Question: I have two 'UILabel' views next to each other in an 'UITableViewCell'. The left one has one line, the right one can have multiple lines and uses whatever horizontal space that is left. Both labels have the same distance from the top of the cell. The height of the cell is dictated by the height of the right label. In some cases, I see unwanted additional space above and under the right 'UILabel', and therefore they are not top-aligned. Looking into it more, I found that 'hasAmbiguousLayout' returns 'YES' for both labels.
When I call 'constraintsAffectingLayoutForAxis' in the debugger, I get the following output:
'''
(lldb) po [0x7b769520 constraintsAffectingLayoutForAxis:0]
<__NSArrayM 0x7b6cb340>(
<NSAutoresizingMaskLayoutConstraint:0x7b76abf0 h=--& v=--& 'UIView-Encapsulated-Layout-Left' H:|-(0)-[UITableViewCellContentView:0x7b768fc0] (Names: '|':MyTVCell:0x7b769330'MyTVCell' )>,
<NSLayoutConstraint:0x7b76b010 H:|-(15)-[UILabel:0x7b769520'Number'] (Names: '|':UITableViewCellContentView:0x7b768fc0 )>,
<NSContentSizeLayoutConstraint:0x7b769a90 H:[UILabel:0x7b769520'Number'(131)] Hug:250 CompressionResistance:750>
)
'''
For a second 'UILabel' that is positioned to the right of the first 'UILabel', I get this:
'''
(lldb) po [0x7b769710 constraintsAffectingLayoutForAxis:0]
<__NSArrayM 0x7b6cb9e0>(
<NSContentSizeLayoutConstraint:0x7b769a90 H:[UILabel:0x7b769520'Number'(131)] Hug:250 CompressionResistance:750>,
<NSAutoresizingMaskLayoutConstraint:0x7b76abf0 h=--& v=--& 'UIView-Encapsulated-Layout-Left' H:|-(0)-[UITableViewCellContentView:0x7b768fc0] (Names: '|':MyTVCell:0x7b769330'MyTVCell' )>,
<NSLayoutConstraint:0x7b76b010 H:|-(15)-[UILabel:0x7b769520'Number'] (Names: '|':UITableViewCellContentView:0x7b768fc0 )>,
<NSLayoutConstraint:0x7b76b230 H:[UILabel:0x7b769520'Number']-(15)-[UILabel:0x7b769710'Q12472']>,
<NSLayoutConstraint:0x7b76ab90 'UIView-Encapsulated-Layout-Width' H:[UITableViewCellContentView:0x7b768fc0(320)]>,
<NSLayoutConstraint:0x7b76b310 UILabel:0x7b769710'Q12472'.trailing == UITableViewCellContentView:0x7b768fc0.trailing - 15>
)
'''
Could anyone explain based on the output above why these labels have an ambiguous layout?
The 'NSAutoresizingMaskLayoutConstraint' constraint belongs to the 'contentView' of the cell. Both labels have set 'translatesAutoresizingMaskIntoConstraints' to 'NO'.
Here are the constraints I have for the contentView and the two labels:
'''
2015-02-26 07:35:25.559 contentView constraints: (
"<NSLayoutConstraint:0x7be541e0 V:|-(8)-[UILabel:0x7be537d0] (Names: '|':UITableViewCellContentView:0x7be535a0 )>",
"<NSLayoutConstraint:0x7be54240 H:|-(15)-[UILabel:0x7be537d0] (Names: '|':UITableViewCellContentView:0x7be535a0 )>",
"<NSLayoutConstraint:0x7be54310 V:|-(8)-[UILabel:0x7be53990] (Names: '|':UITableViewCellContentView:0x7be535a0 )>",
"<NSLayoutConstraint:0x7be54340 H:[UILabel:0x7be537d0]-(15)-[UILabel:0x7be53990]>",
"<NSLayoutConstraint:0x7be54370 UILabel:0x7be53990.trailing == UITableViewCellContentView:0x7be535a0.trailing - 15>",
"<NSLayoutConstraint:0x7be543c0 UILabel:0x7be53990.bottom == UITableViewCellContentView:0x7be535a0.bottom - 8>",
"<NSContentSizeLayoutConstraint:0x7be53cd0 H:[UILabel:0x7be537d0(109)] Hug:250 CompressionResistance:750>",
"<NSContentSizeLayoutConstraint:0x7be53d10 V:[UILabel:0x7be537d0(21)] Hug:250 CompressionResistance:750>",
"<NSContentSizeLayoutConstraint:0x7be53eb0 H:[UILabel:0x7be53990(20)] Hug:250 CompressionResistance:750>",
"<NSContentSizeLayoutConstraint:0x7be53f10 V:[UILabel:0x7be53990(20)] Hug:250 CompressionResistance:750>"
)
2015-02-26 07:35:25.560 left label constraints: (
"<NSContentSizeLayoutConstraint:0x7be53cd0 H:[UILabel:0x7be537d0(109)] Hug:250 CompressionResistance:750>",
"<NSContentSizeLayoutConstraint:0x7be53d10 V:[UILabel:0x7be537d0(21)] Hug:250 CompressionResistance:750>"
)
2015-02-26 07:35:25.561 right label constraints:(
"<NSContentSizeLayoutConstraint:0x7be53eb0 H:[UILabel:0x7be53990(20)] Hug:250 CompressionResistance:750>",
"<NSContentSizeLayoutConstraint:0x7be53f10 V:[UILabel:0x7be53990(20)] Hug:250 CompressionResistance:750>"
)
'''
Here is a picture showing the constraints I have and what goes wrong:

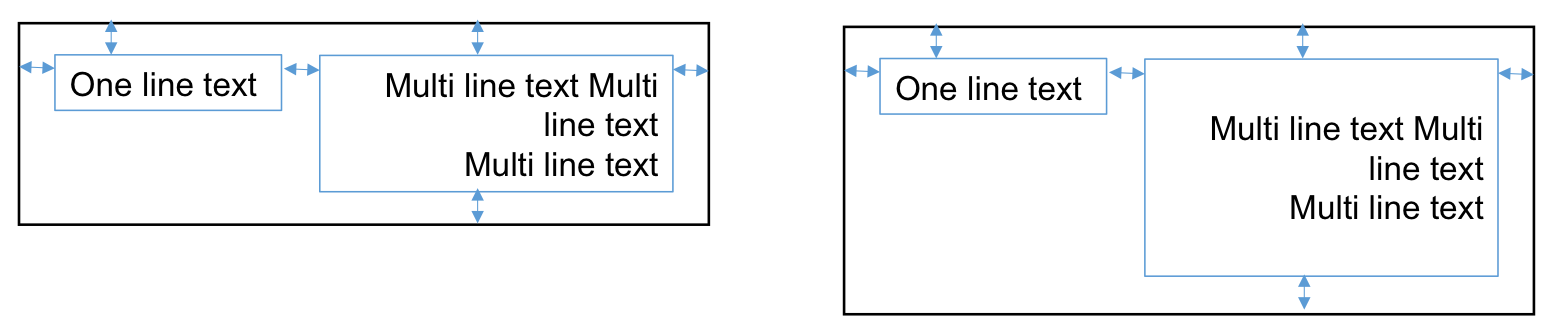
Answer: I solved it by adding for the right 'UILabel':
'''
[self.bodyLabel setContentHuggingPriority: UILayoutPriorityFittingSizeLevel forAxis: UILayoutConstraintAxisHorizontal];
'''
The other thing is that I was testing for ambiguity in 'updateConstraints', while I should have done it at the end of 'layoutSubviews'